Field crop: maize
Growth stage: 2
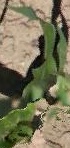
Species: maize